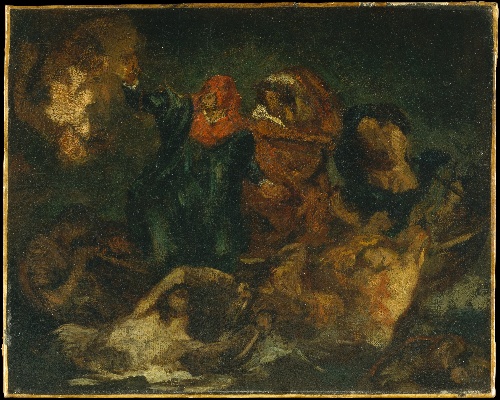
Title: Copy after Delacroix's "Bark of Dante"
Artist: Edouard Manet
Artist bio: French, Paris 1832–1883 Paris
Date: ca. 1859
Object type: Painting
Classification: Paintings
Medium: Oil on canvas
Dimensions: 13 x 16 1/8 in. (33 x 41 cm)
Department: European Paintings
Credit line: H. O. Havemeyer Collection, Bequest of Mrs. H. O. Havemeyer, 1929
Accession year: 1929
Repository: Metropolitan Museum of Art, New York, NY
Tags: Boats